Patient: sex F, age 59
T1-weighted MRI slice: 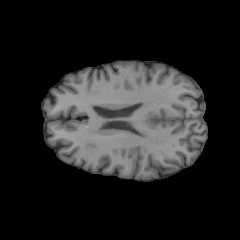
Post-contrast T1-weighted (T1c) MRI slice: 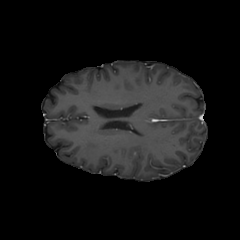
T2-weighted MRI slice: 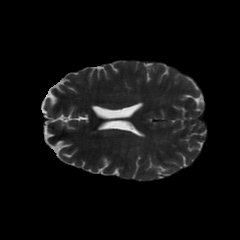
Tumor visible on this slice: no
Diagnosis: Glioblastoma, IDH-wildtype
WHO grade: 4